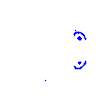
Particle: proton